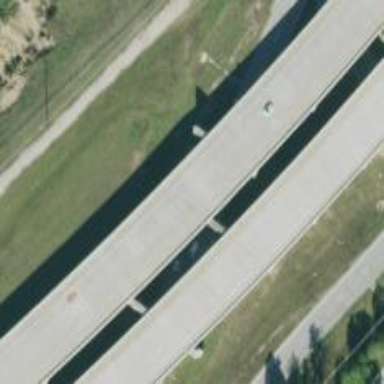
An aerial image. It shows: Motorway bridge.